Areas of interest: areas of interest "U+ Makers Center"
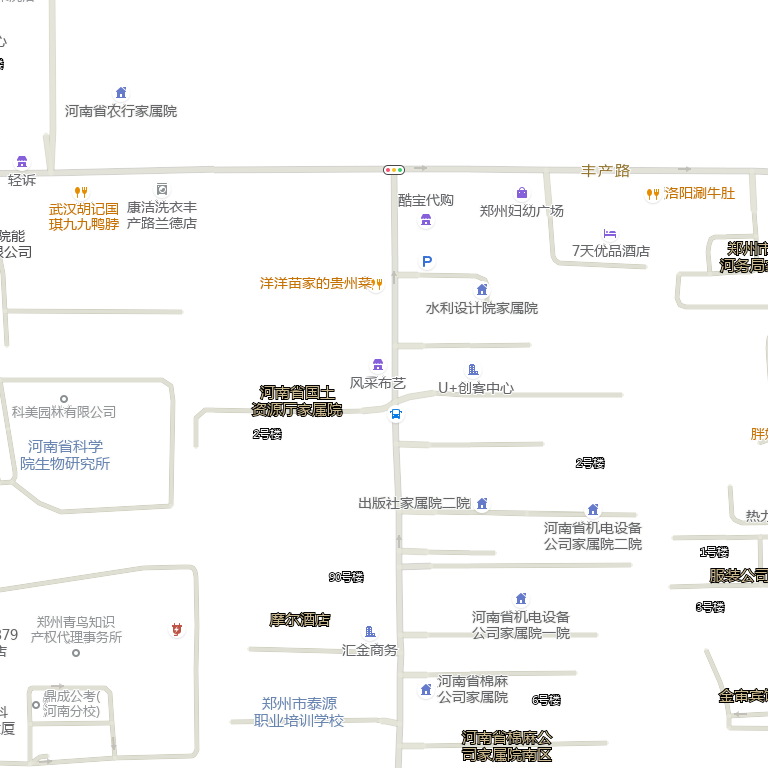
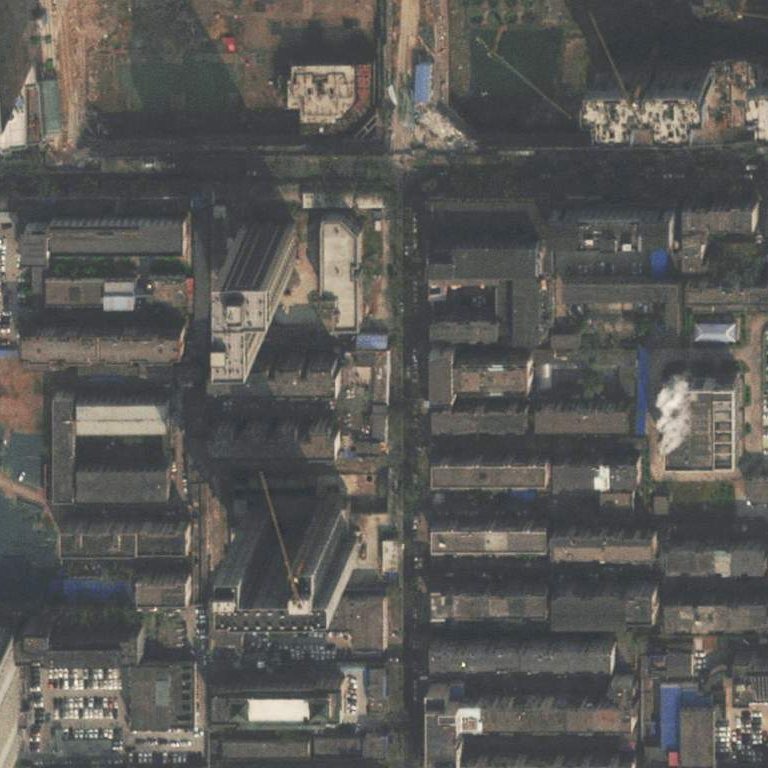